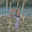
Label: 9